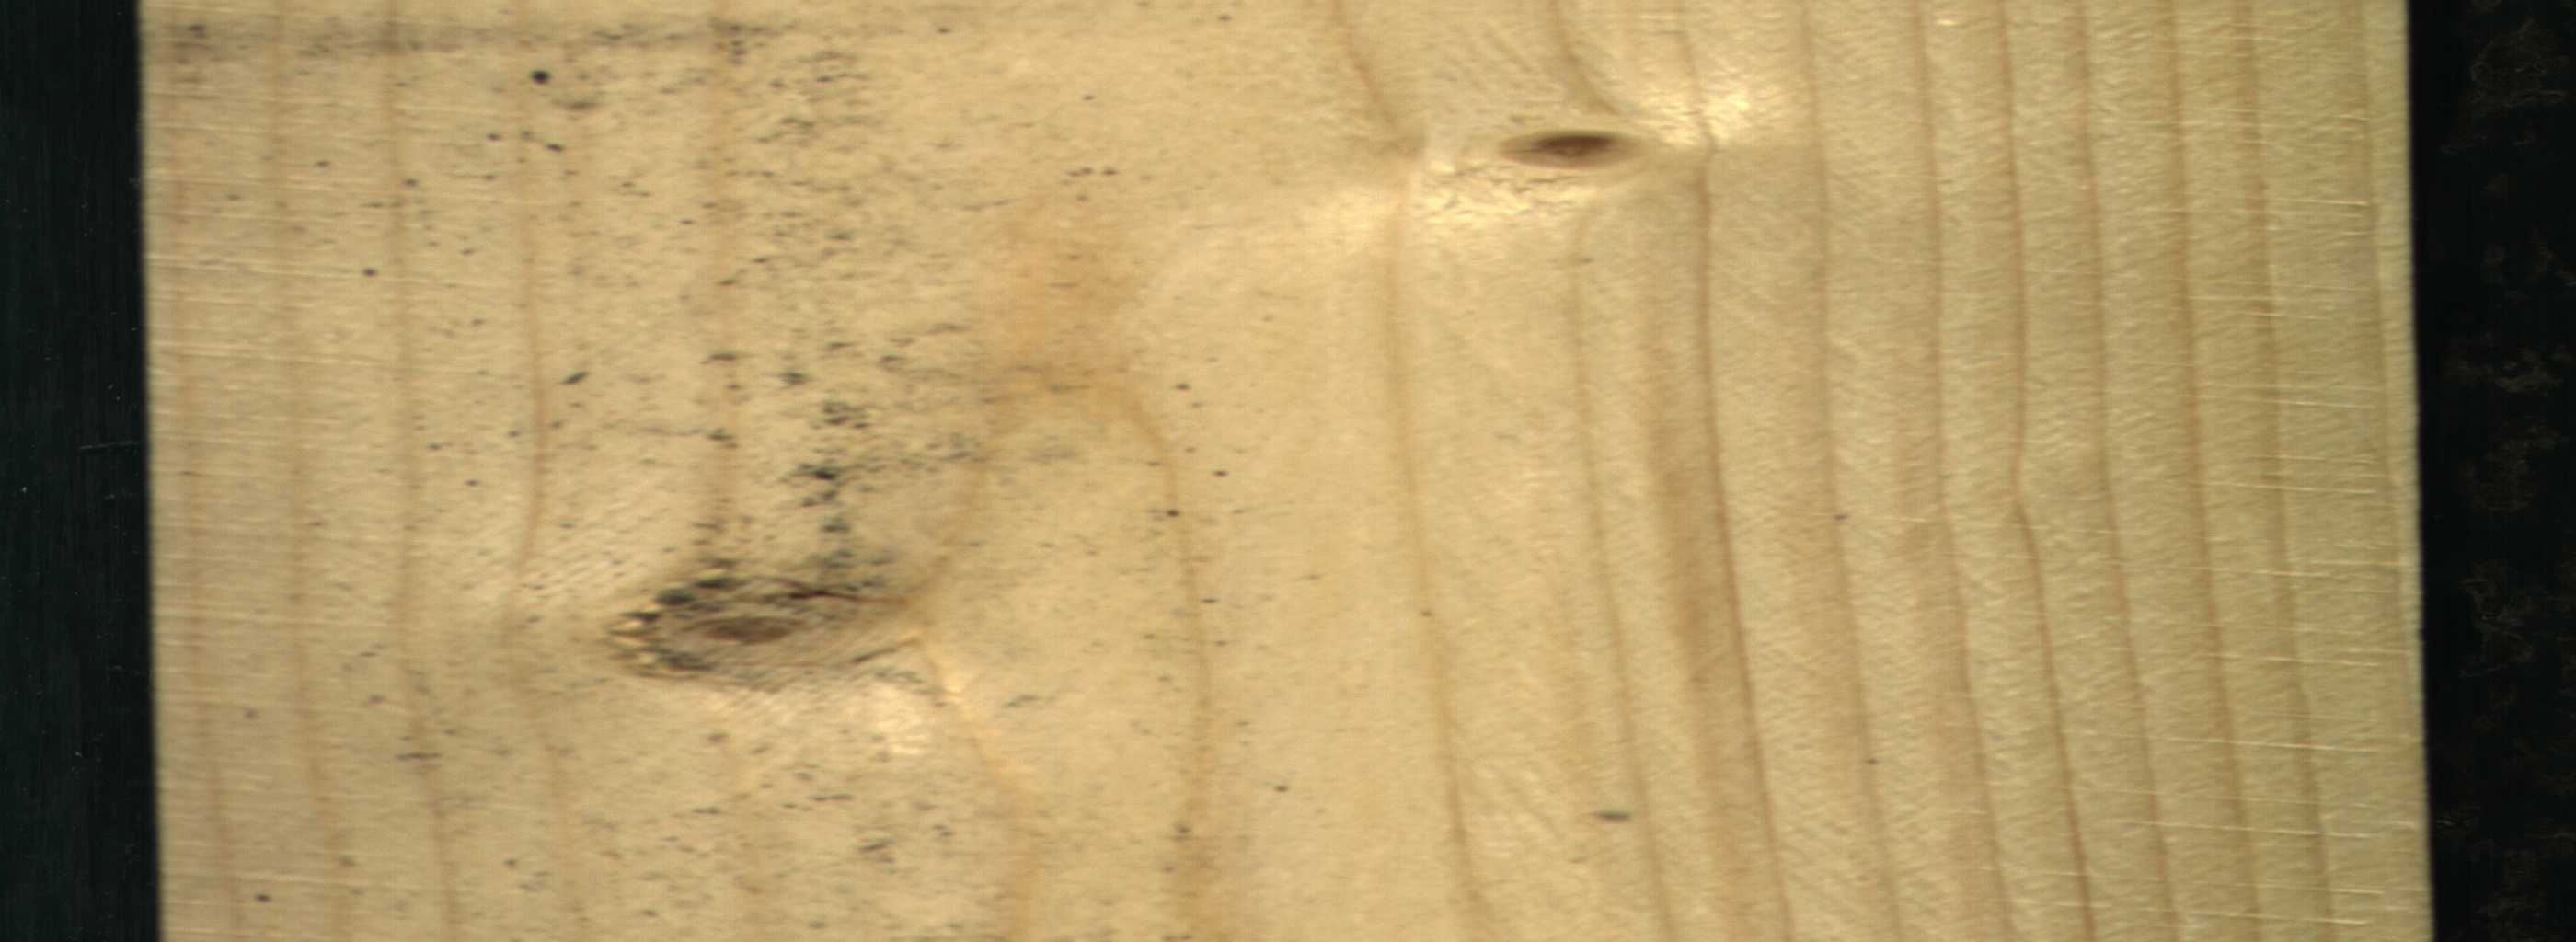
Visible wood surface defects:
Live_Knot
Live_Knot